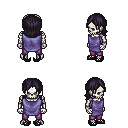
a pixel art fantasy rpg character, male body template, skeleton, chain tabard jacket, magenta pants, raven long bangs hairstyle, ghillies, four views (front, back, left, right), 2x2 character sprite sheet, small pixel art, hard edges, no anti-aliasing